Question: I want to have a table (with an arbitrary number of columns) floated left, and some text floated left next to it if there is space, or down below it if there is not.
'''
<div class="table">
<table>... table with arbitrary number of columns</table>
</div>
<div class="content">
Headings and paragraph text here (in a separate column, not flowing around the table)
</div>
'''
I'd like the layout to be as follows:

I've started by just applying '{ float: left }' to both divs, but it's not working - the second div is always below the first. Why? I thought 'float: left' should wrap text.
JSFiddle here: <URL>
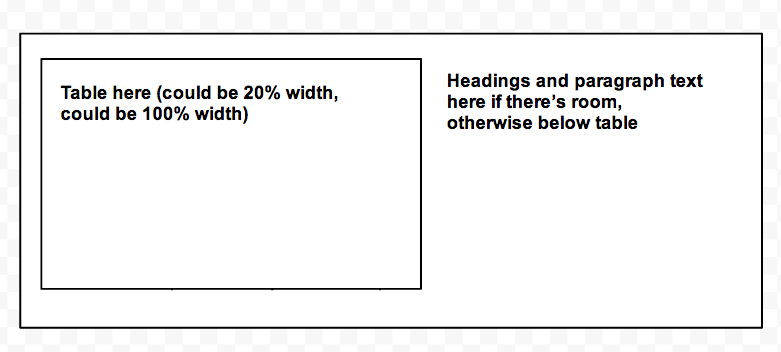
Answer: Remove 'float:left' from the '.visualisation-moreinfo' class as it will stretch it to the left below the table and there is no need to set 'display:table' to a table
'''
.visualisation-moreinfo {
border: 1px solid red;
overflow:hidden;
/* float:left */ Removed */
}
'''
<URL>